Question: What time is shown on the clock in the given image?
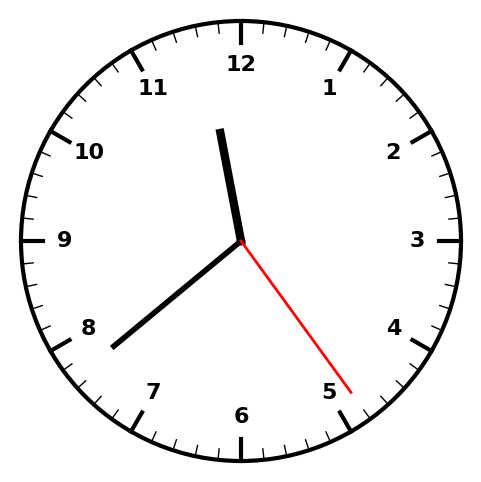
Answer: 11:38:24